Question: I just started working on an eclipse RCP application in my company and search now for following component:
In the eclipse preference dialog is a text input field with a eraser which clears the text box (see image).

Is there a component in eclipse RCP which does exactly that? Or one where I can set an image in a text input field, so I can implement just the functionality.
Or have I to write my own component extending from Text?
Thanks.
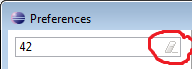
Answer: Eclipse does not offer such a component, so you will have to implement one yourself.
But I wouldn't extend 'Text' for this. Simply create a 'Composite' with 'SWT.BORDER' style, and a 'Text' and 'Button' as children. If you don't give the 'Text' a border, it looks like the button is within the text box. Instead of the 'Button' you could use a 'ToolBar' with a single 'ToolItem', both with the SWT.FLAT style. This will look much better than a regular button.